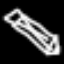
Label: pencil